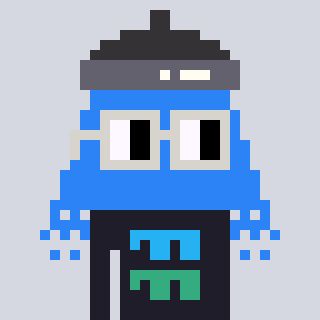
a pixel art character with square light gray glasses, a shower-shaped head and a grayscale-colored body on a cool background